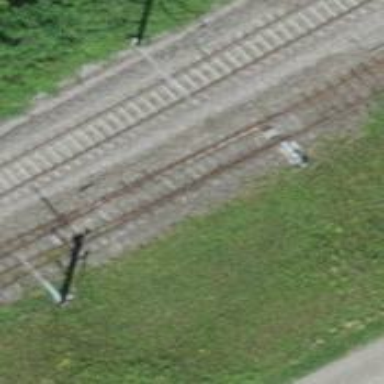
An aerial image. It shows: Railway switch.